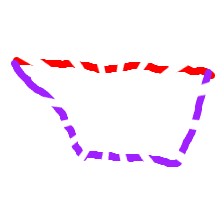
Shape: trapezoid